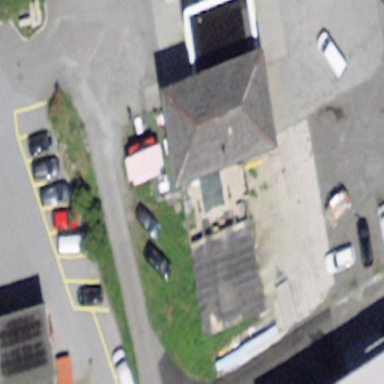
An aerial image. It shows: Industrial building that is car repair shop.